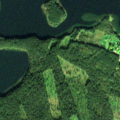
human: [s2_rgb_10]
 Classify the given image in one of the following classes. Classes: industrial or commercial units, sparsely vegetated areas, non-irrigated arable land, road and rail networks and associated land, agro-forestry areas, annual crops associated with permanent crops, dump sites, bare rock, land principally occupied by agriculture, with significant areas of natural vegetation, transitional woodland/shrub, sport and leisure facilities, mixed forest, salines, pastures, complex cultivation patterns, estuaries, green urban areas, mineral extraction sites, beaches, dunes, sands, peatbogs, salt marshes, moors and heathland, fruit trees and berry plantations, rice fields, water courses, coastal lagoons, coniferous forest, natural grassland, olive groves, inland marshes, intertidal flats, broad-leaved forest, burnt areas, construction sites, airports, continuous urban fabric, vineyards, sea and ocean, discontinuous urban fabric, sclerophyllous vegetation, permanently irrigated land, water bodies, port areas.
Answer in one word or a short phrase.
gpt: coniferous forest, transitional woodland/shrub, water bodies